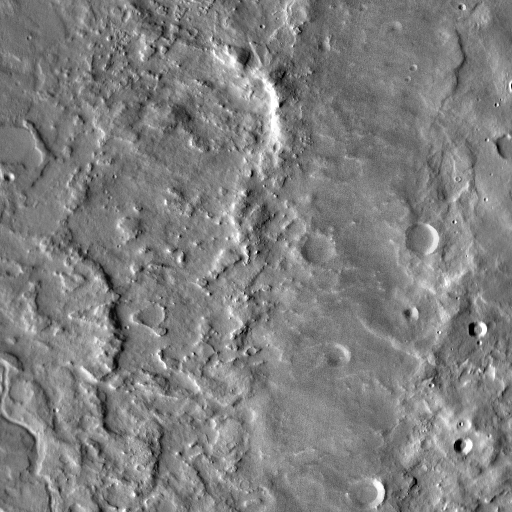
Crater classes present: Background, Other, Buried